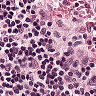
Metastatic tissue present: no